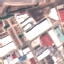
Land use / land cover class: Industrial